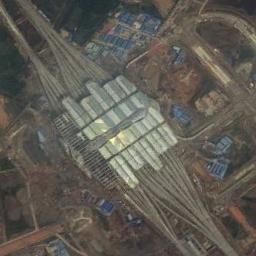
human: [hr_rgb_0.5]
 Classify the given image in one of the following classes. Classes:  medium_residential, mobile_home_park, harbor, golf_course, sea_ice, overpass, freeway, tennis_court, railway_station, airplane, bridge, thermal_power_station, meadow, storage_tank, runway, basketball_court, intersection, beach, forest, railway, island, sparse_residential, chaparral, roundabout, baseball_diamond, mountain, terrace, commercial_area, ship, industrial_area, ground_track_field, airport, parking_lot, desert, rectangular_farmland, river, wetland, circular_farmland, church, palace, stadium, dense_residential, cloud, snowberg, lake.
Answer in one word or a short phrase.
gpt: railway_station